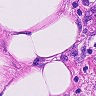
Metastatic tissue present: yes